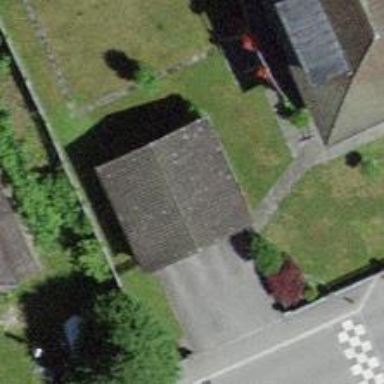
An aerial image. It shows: Garage.